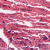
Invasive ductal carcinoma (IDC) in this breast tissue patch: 1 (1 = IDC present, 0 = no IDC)